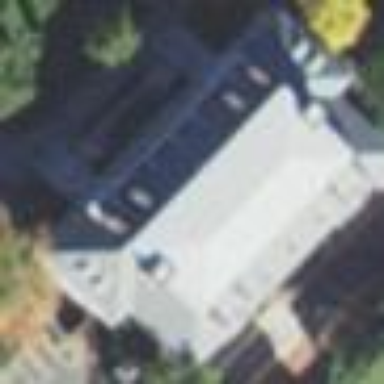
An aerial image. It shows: University building.